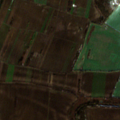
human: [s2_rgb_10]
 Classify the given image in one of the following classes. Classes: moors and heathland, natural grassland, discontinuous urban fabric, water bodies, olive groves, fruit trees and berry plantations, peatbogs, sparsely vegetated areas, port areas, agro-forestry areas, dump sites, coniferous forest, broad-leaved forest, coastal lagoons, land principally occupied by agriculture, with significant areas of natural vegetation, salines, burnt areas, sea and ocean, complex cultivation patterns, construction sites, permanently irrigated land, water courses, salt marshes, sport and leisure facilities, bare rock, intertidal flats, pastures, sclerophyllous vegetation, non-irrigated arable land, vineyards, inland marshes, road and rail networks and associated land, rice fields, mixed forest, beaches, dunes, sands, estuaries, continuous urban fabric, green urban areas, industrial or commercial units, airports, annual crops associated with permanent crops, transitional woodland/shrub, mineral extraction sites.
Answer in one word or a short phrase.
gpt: non-irrigated arable land, transitional woodland/shrub